Question: i have this layout which is not scrollable
i tried a lot of solutions and read a lot of questions and answers and nothing worked with me
'''
<LinearLayout xmlns:android="http://schemas.android.com/apk/res/android"
xmlns:tools="http://schemas.android.com/tools"
android:layout_width="match_parent"
android:layout_height="match_parent"
android:paddingBottom="@dimen/activity_vertical_margin"
android:paddingLeft="@dimen/activity_horizontal_margin"
android:paddingRight="@dimen/activity_horizontal_margin"
android:paddingTop="@dimen/activity_vertical_margin"
tools:context="com.twaa9l.chates.MyProfile"
android:weightSum="2"
android:scrollbars="horizontal"
android:orientation="vertical" >
<RelativeLayout
android:layout_weight="1.5"
android:layout_width="match_parent"
android:layout_height="0dp">
<ImageView
android:id="@+id/profilePicture"
android:layout_width="match_parent"
android:layout_height="match_parent"
android:src="@drawable/balloon"
android:scaleType="fitXY"
android:contentDescription="Main Image"
android:padding="1dp"/>
<ImageView
android:layout_width="wrap_content"
android:layout_height="wrap_content"
android:contentDescription="image"
android:clickable="true"
android:padding="4dp"
android:layout_margin="8dp"
android:scaleType="fitXY"
android:background="@drawable/edit_states"
android:src="@drawable/ic_action_edit"
android:layout_alignParentBottom="true"
android:layout_alignParentRight="true"/>
</RelativeLayout>
<!-- Full Name -->
<RelativeLayout
android:layout_width="wrap_content"
android:layout_height="0dp"
android:layout_weight="0.25"
android:layout_marginTop="@dimen/activity_vertical_margin">
<EditText
android:id="@+id/fullName"
android:layout_width="match_parent"
android:layout_height="match_parent"
android:background="@drawable/textview_border"
android:hint="Enter sample text..."
android:paddingTop="6dp"
android:paddingBottom="8dp"
android:paddingLeft="6dp"
android:textSize="18sp"
android:gravity="center_vertical"/>
<ImageView
android:layout_width="wrap_content"
android:layout_height="wrap_content"
android:contentDescription="Edit image icon"
android:clickable="true"
android:padding="4dp"
android:layout_margin="8dp"
android:scaleType="fitXY"
android:background="@drawable/edit_states"
android:src="@drawable/ic_action_edit"
android:layout_alignParentBottom="true"
android:layout_alignParentRight="true"/>
</RelativeLayout>
<!-- Email -->
<RelativeLayout
android:layout_width="wrap_content"
android:layout_height="0dp"
android:layout_weight="0.25"
android:layout_marginTop="@dimen/activity_vertical_margin">
<EditText
android:id="@+id/emailAddress"
android:layout_width="match_parent"
android:layout_height="match_parent"
android:background="@drawable/textview_border"
android:hint="Enter sample text..."
android:paddingTop="6dp"
android:paddingBottom="8dp"
android:paddingLeft="6dp"
android:textSize="18sp"
android:gravity="center_vertical"/>
<ImageView
android:layout_width="wrap_content"
android:layout_height="wrap_content"
android:contentDescription="Edit image icon"
android:clickable="true"
android:padding="4dp"
android:layout_margin="8dp"
android:scaleType="fitXY"
android:background="@drawable/edit_states"
android:src="@drawable/ic_action_edit"
android:layout_alignParentBottom="true"
android:layout_alignParentRight="true"/>
</RelativeLayout>
<!-- About You -->
<RelativeLayout
android:layout_width="wrap_content"
android:layout_height="0dp"
android:layout_weight="0.25"
android:layout_marginTop="@dimen/activity_vertical_margin">
<EditText
android:id="@+id/aboutUser"
android:layout_width="match_parent"
android:layout_height="match_parent"
android:background="@drawable/textview_border"
android:hint="Enter sample text..."
android:paddingTop="6dp"
android:paddingBottom="8dp"
android:paddingLeft="6dp"
android:textSize="18sp"
android:gravity="center_vertical"/>
<ImageView
android:layout_width="wrap_content"
android:layout_height="wrap_content"
android:contentDescription="Edit image icon"
android:clickable="true"
android:padding="4dp"
android:layout_margin="8dp"
android:scaleType="fitXY"
android:background="@drawable/edit_states"
android:src="@drawable/ic_action_edit"
android:layout_alignParentBottom="true"
android:layout_alignParentRight="true"/>
</RelativeLayout>
<!-- Password -->
<RelativeLayout
android:layout_width="wrap_content"
android:layout_height="0dp"
android:layout_weight="0.25"
android:layout_marginTop="@dimen/activity_vertical_margin">
<EditText
android:id="@+id/newPassword"
android:layout_width="match_parent"
android:layout_height="match_parent"
android:background="@drawable/textview_border"
android:hint="Enter sample text..."
android:paddingTop="6dp"
android:paddingBottom="8dp"
android:paddingLeft="6dp"
android:textSize="18sp"
android:gravity="center_vertical"/>
<ImageView
android:layout_width="wrap_content"
android:layout_height="wrap_content"
android:contentDescription="Edit image icon"
android:clickable="true"
android:padding="4dp"
android:layout_margin="8dp"
android:scaleType="fitXY"
android:background="@drawable/edit_states"
android:src="@drawable/ic_action_edit"
android:layout_alignParentBottom="true"
android:layout_alignParentRight="true"/>
</RelativeLayout>
<TextView
android:id="@+id/lastUpdate"
android:layout_width="wrap_content"
android:layout_height="wrap_content"
android:text="TextView" />
</LinearLayout>
'''
but i had this error in LogCat
'''
ScrollView can host only one direct child
'''
so im looking for another solution maybe by code in the activity or something.

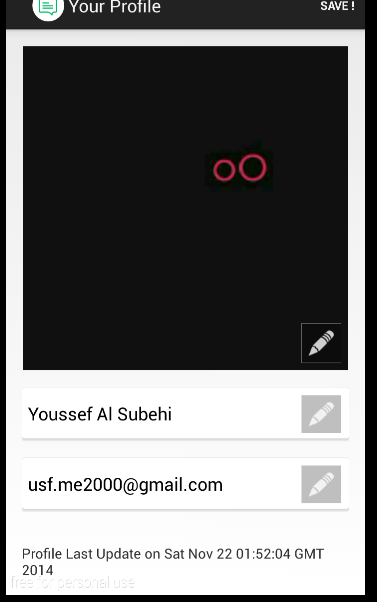
Answer: You should to put the content inside the , like this
'''
<LinearLayout xmlns:android="http://schemas.android.com/apk/res/android"
xmlns:tools="http://schemas.android.com/tools"
android:layout_width="match_parent"
android:layout_height="match_parent"
android:paddingBottom="@dimen/activity_vertical_margin"
android:paddingLeft="@dimen/activity_horizontal_margin"
android:paddingRight="@dimen/activity_horizontal_margin"
android:paddingTop="@dimen/activity_vertical_margin"
tools:context="com.twaa9l.chates.MyProfile">
<ScrollView
android:layout_width="match_parent"
android:layout_height="match_parent">
<LinearLayout
android:layout_width="match_parent"
android:layout_height="match_parent">
<RelativeLayout
android:layout_weight="1.5"
android:layout_width="match_parent"
android:layout_height="0dp">
...
</RelativeLayout>
...
</LinearLayout>
</ScrollView>
</LinearLayout>
'''